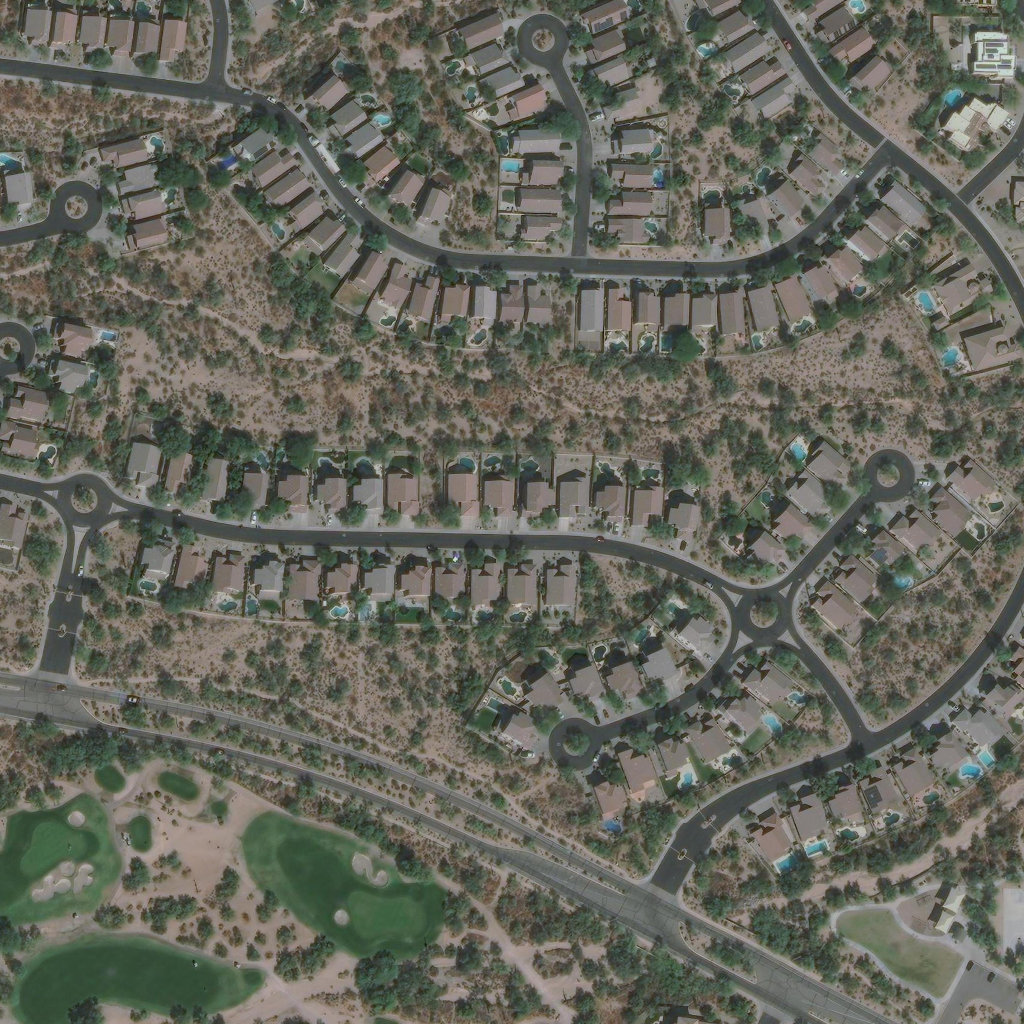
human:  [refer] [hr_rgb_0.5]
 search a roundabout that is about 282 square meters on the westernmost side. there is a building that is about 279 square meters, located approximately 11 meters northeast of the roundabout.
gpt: <box>[[6, 46, 10, 50, 0]]</box>